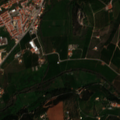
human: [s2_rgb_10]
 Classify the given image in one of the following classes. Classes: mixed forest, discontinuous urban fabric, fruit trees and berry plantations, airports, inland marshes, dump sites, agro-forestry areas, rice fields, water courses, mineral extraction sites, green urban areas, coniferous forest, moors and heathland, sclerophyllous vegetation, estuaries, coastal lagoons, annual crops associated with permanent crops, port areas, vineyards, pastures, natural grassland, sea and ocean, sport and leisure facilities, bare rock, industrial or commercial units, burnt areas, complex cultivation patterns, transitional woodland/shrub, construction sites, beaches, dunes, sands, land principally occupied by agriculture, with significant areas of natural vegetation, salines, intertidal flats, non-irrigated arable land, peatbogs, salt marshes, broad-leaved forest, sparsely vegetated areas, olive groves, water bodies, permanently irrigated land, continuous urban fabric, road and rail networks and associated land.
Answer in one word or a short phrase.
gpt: continuous urban fabric, fruit trees and berry plantations, olive groves, sclerophyllous vegetation